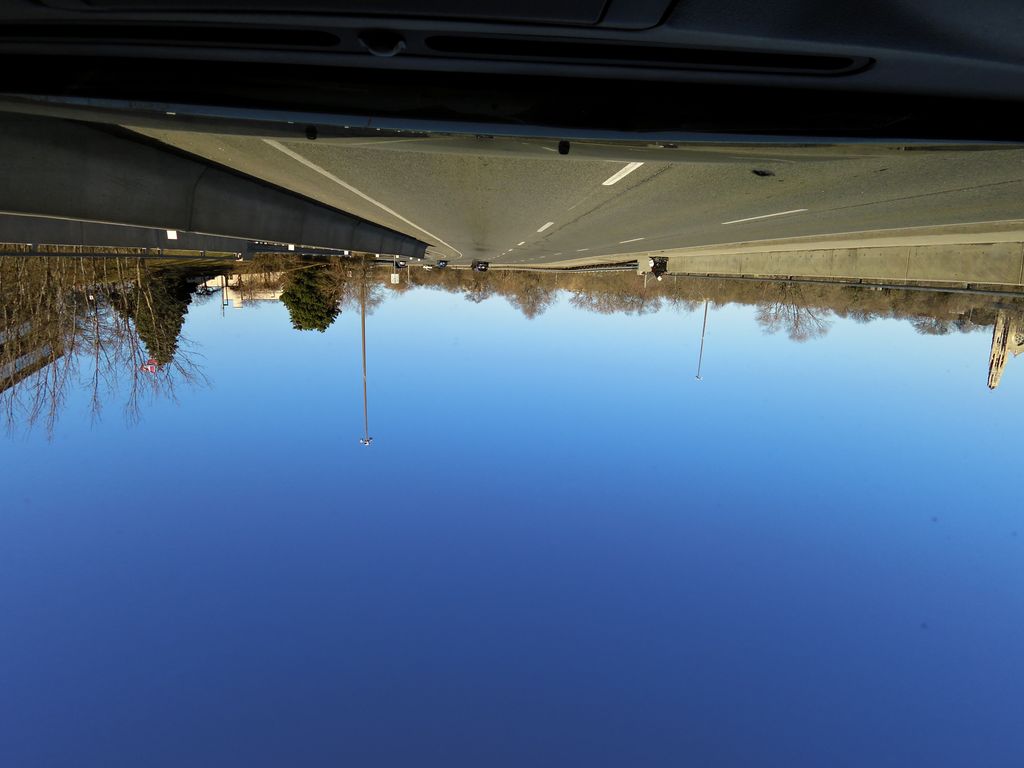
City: hamilton